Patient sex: M
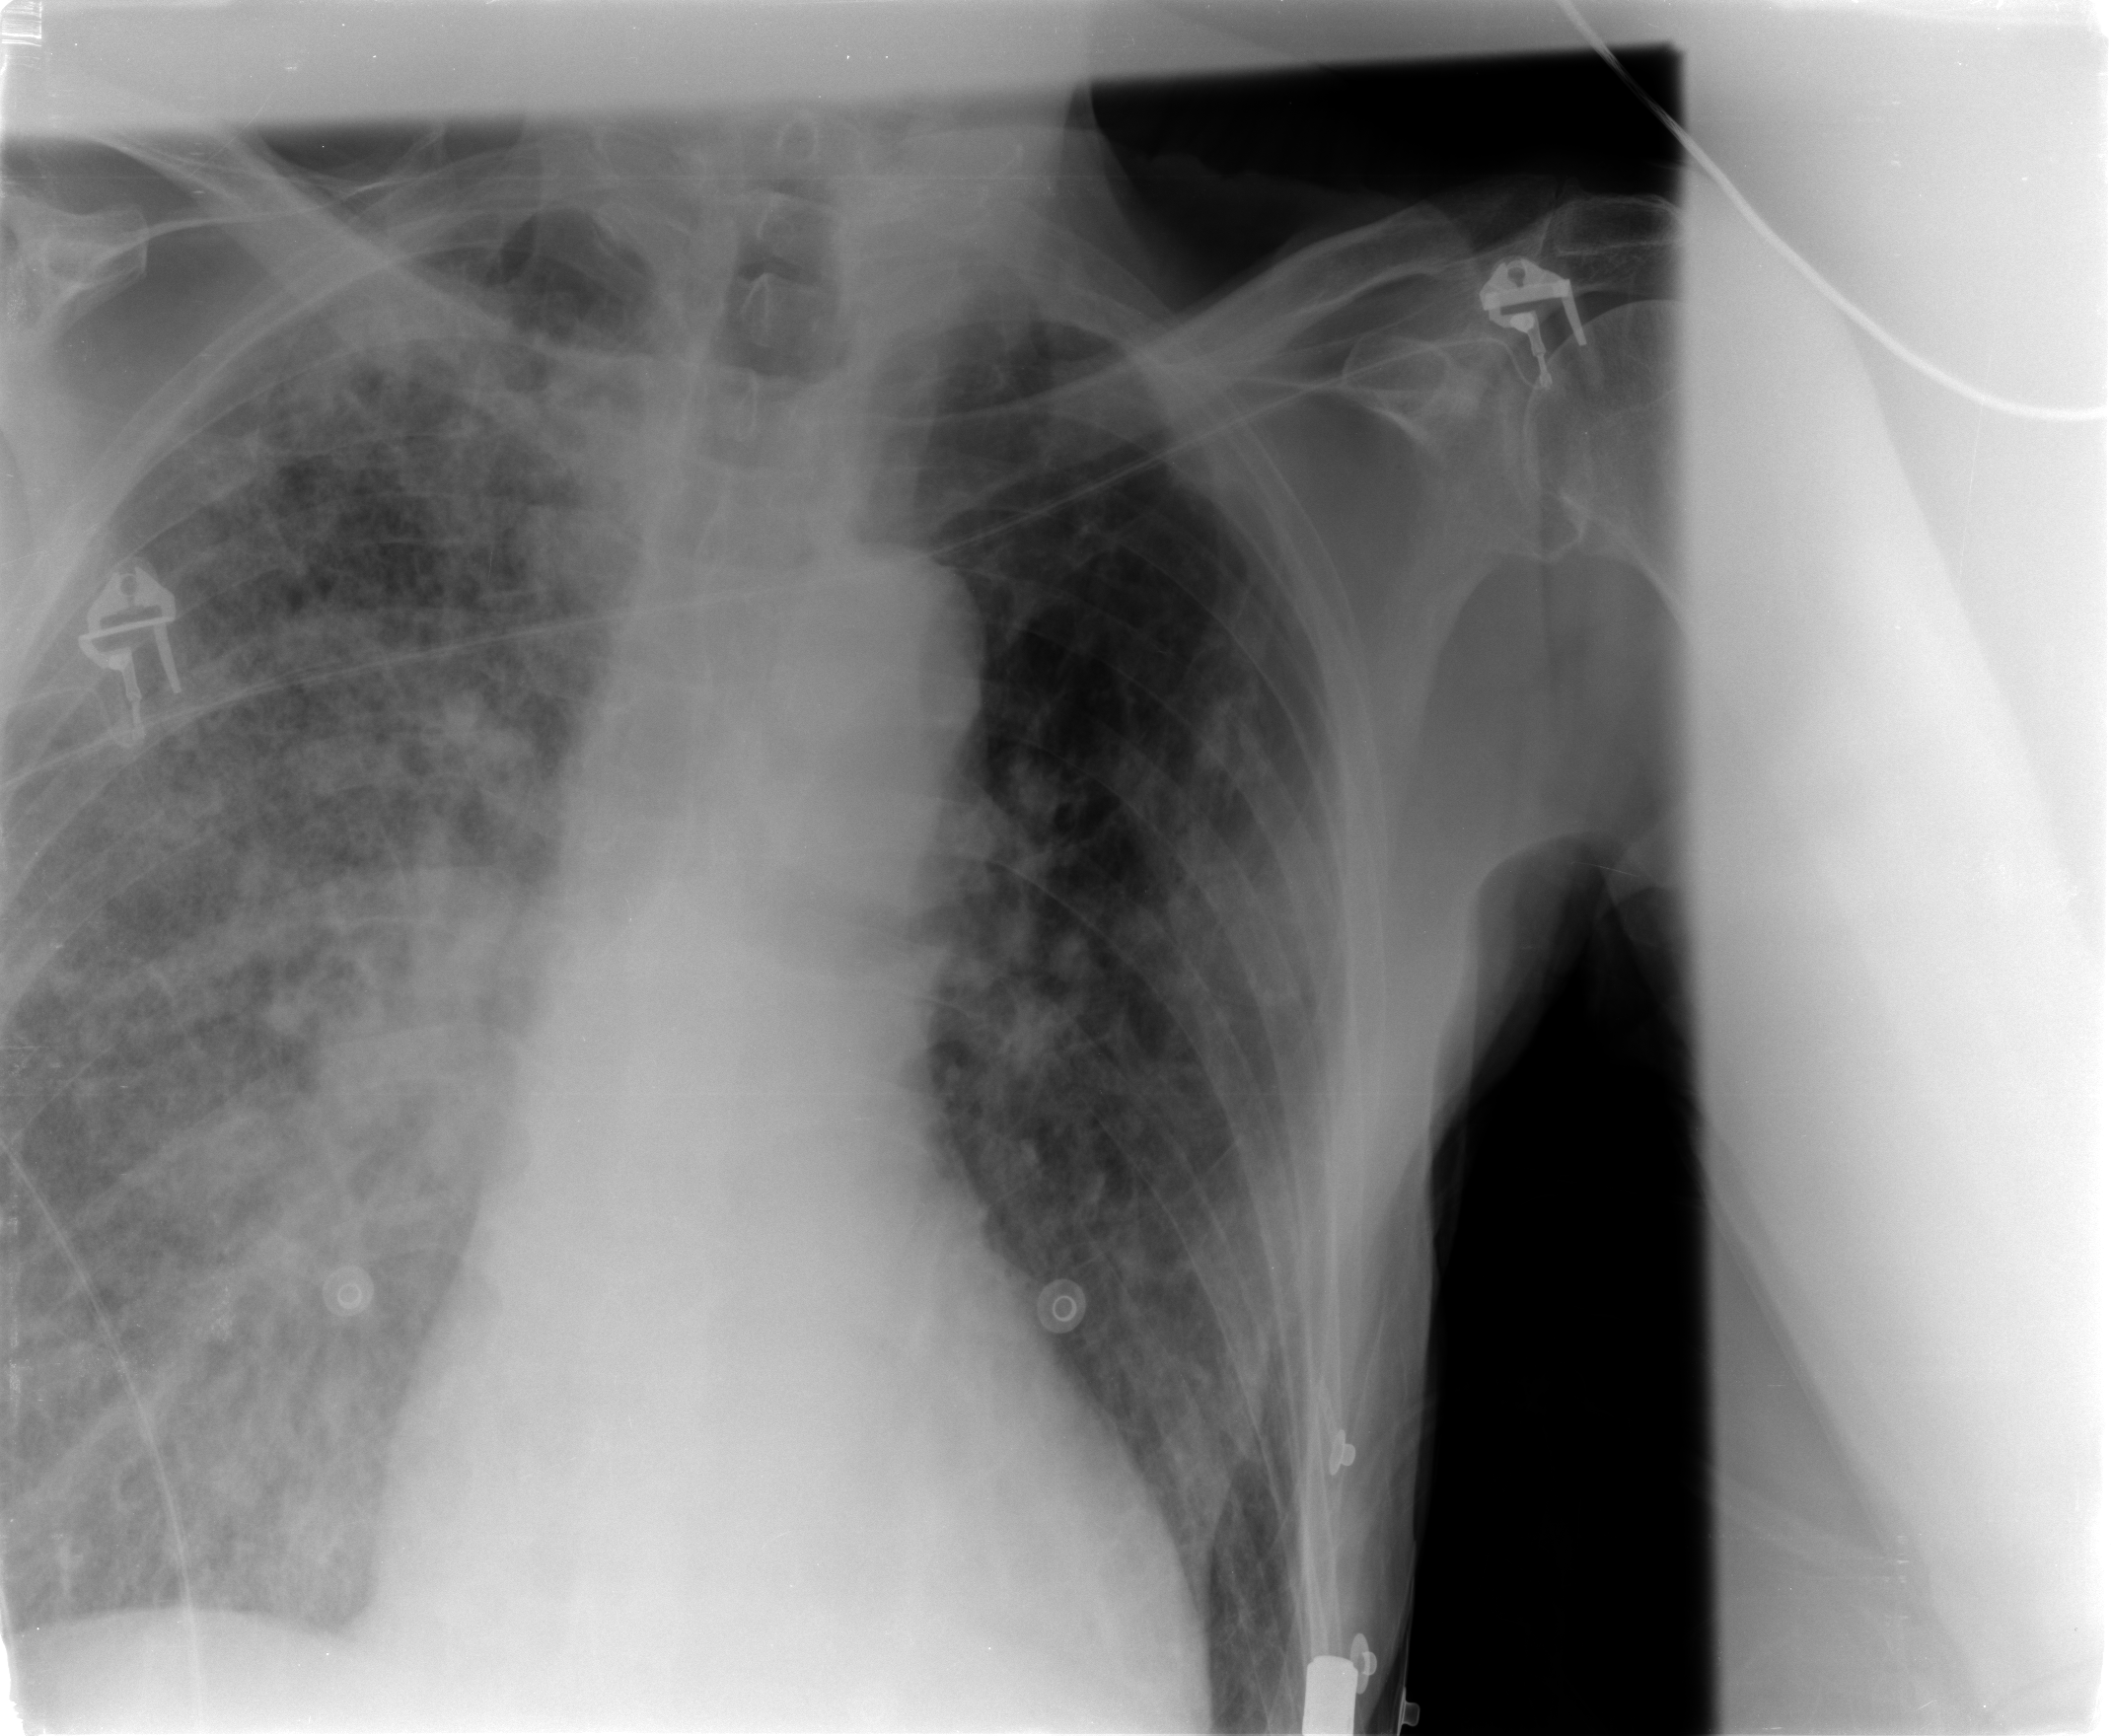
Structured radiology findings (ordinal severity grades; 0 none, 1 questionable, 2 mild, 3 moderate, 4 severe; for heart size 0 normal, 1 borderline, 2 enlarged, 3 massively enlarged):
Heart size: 0
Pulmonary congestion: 2
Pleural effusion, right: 2
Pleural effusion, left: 0
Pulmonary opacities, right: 3
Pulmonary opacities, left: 2
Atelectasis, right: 3
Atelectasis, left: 2